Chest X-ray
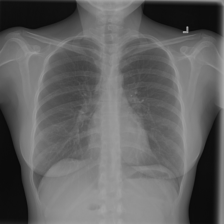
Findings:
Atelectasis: negative
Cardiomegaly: negative
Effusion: negative
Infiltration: negative
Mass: negative
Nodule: negative
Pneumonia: negative
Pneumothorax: negative
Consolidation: negative
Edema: negative
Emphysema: negative
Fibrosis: negative
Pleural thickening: negative
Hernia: negative